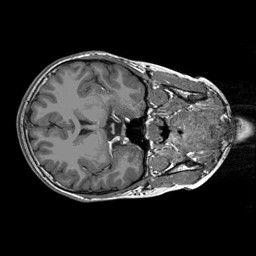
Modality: T1w
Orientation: axial
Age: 12
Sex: male
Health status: ill